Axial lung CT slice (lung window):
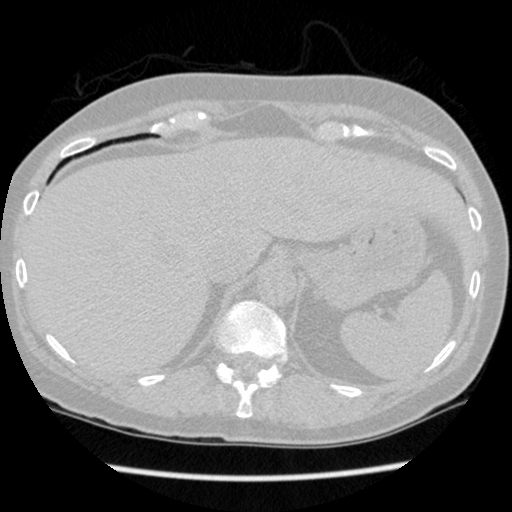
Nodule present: no